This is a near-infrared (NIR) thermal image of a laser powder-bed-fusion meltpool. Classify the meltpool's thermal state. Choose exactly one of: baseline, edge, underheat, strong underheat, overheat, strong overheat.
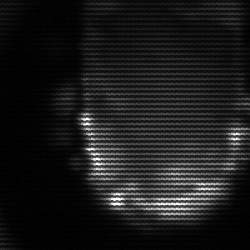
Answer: baseline